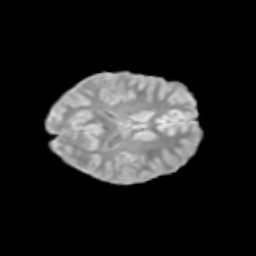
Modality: T2w
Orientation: axial
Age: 11
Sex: female
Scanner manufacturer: siemens
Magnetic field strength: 3 T
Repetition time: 3.8 s
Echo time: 0.07 s